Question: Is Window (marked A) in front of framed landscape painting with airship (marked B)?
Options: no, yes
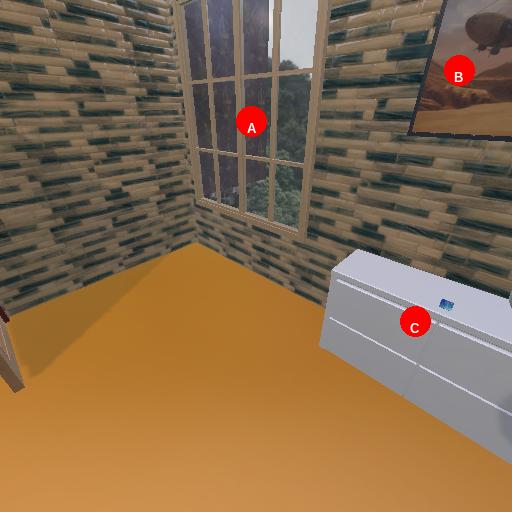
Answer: no